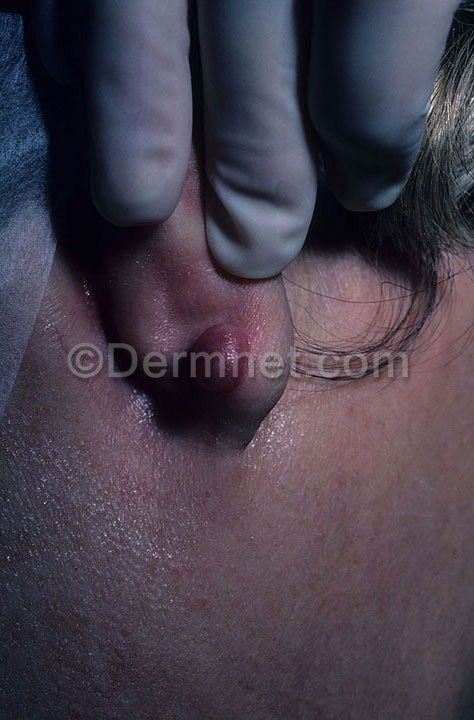
Disease: Seborrheic Keratoses and other Benign Tumors